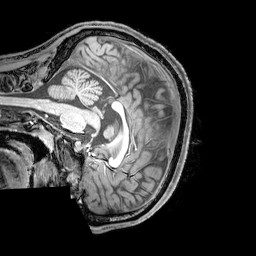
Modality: T1w
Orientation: sagittal
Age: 20
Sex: male
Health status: healthy
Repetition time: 0.081 s
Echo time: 0.037 s